Question: My plan is to design a simple game of Pool in Java.
OOP makes the most sense here for the balls. All the balls have the same functionality, so because of that it would be a good idea to make a Ball class that would handle the relative position of the ball and other variables such as when it goes in a hole it removes itself and increments your score. So when it hits a hole Ball.dispose (); would fit nicely.
My issue is that I do not know how to manipulate the ball and dispose of it. Also inorder to move it I rely on Thread.sleep instead of java.swing.timer because there is no available Action Performed method I can rely on.

'''
import java.awt.Color;
import java.awt.Graphics;
import javax.swing.JFrame;
public class Main extends JFrame{
Ball redball = new Ball (285, 600, 20, 20, Color.RED);
//variables to control redball
private int rX = redball.getX();
private int rY = redball.getY();
private final int rWidth = redball.getWidth();
private final int rHeight = redball.getHeight();
int Force = 30;
int Bearing = 20; // True Bearing
public Main (){
setSize(600, 800);
setVisible(true);
setDefaultCloseOperation(JFrame.EXIT_ON_CLOSE);
setTitle("Pool");
}
public void paint(Graphics g){
super.paint(g);
// draw the table
g.setColor (Color.GREEN);
g.fillRect(100, 100, 400, 600);
g.setColor (Color.BLACK);
g.drawRect(99, 99, 401, 601);
//draw start ball
g.setColor(redball.getColor());
g.fillOval(rX, rY, rWidth, rHeight);
if (Force == 30){
for (int i = Force; i > 0;i--){
try {
Thread.sleep(100);
} catch(InterruptedException ex) {
Thread.currentThread().interrupt();
}
Force--;
if (rY > 98 + rWidth) {
rY = rY - i;
rX = rX + (Bearing/5);
}
g.fillOval(rX, rY, rWidth, rHeight);
g.setColor(Color.GREEN);
repaint ();
g.fillOval(rX - (Bearing/5), rY + i, rWidth, rHeight); // repaint last ball
g.setColor(Color.RED);
repaint ();
}
}
// Ball.dispose (redball);
}
public static void main(String[] args) {
new Main();
}
'''
'''
public class Ball {
private int x;
private int y;
private int width;
private int height;
private Color color;
public Ball (int x, int y, int width, int height, Color color)
{
this.x = x;
this.y = y;
this.width = width;
this.height = height;
this.color = color;
}
public void setX (int x){
this.x = x;
}
public int getX (){
return this.x;
}
public void setY (int x){
this.y = y;
}
public int getY (){
return this.y;
}
public void setWidth (int width){
this.width = width;
}
public int getWidth (){
return this.width;
}
public void setHeight (int height){
this.height = height;
}
public int getHeight (){
return this.height;
}
public void setColor (Color color){
this.color = color;
}
public Color getColor (){
return this.color;
}
public static void dispose(Ball ball) {
ball = null; // if I call this method nothing happens
}
}
'''
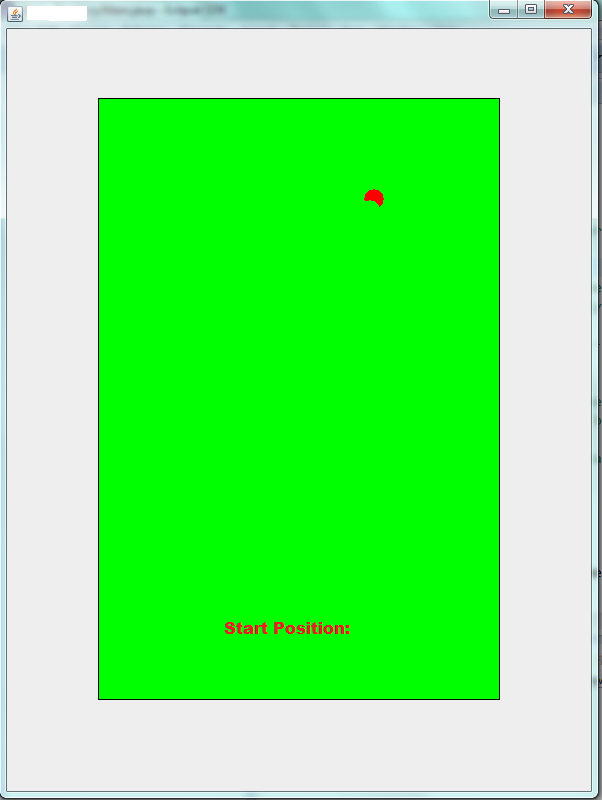
Answer: What I would do is maintain a 'List<Ball>' field of all active balls. Then each iteration, iterate through that list and update and paint the Balls. When a Ball goes away, it's simply a matter of removing it from the list.
A consideration is: Who determines when its time to dispose of a ball? If something outside the Ball does, you have a few options, among others:
1. As I mentioned above, you could simply remove the Ball from the list.
2. You could set a "dead" flag in the Ball elsewhere, then on each iteration remove all Balls from the list whose "dead" flag has been set.
If the Ball itself determines when it is time to go away, you have a few options, among others, there as well:
1. Perhaps a method boolean Ball.think(), that updates the state of the ball and returns true if the Ball is still good, or false if its dead. Then when you iterate through your list of balls, you call think() on all of them to update, and remove ones from the List that returned false.
2. Related to option 2 above, if a Ball has a think method or something similar, the ball can set its own "dead" flag (or something outside the Ball can set it), then the main loop can remove dead balls from the list.
If you want to keep the Ball instance around and just not draw it, you have a few options there too:
1. Simply skip processing of Balls marked as "dead" instead of removing them.
2. Move "dead" balls to a different dead Ball list.
Personally, I like the 'boolean think()' method, because it easy allows you to specify a base interface for objects in the scene. You can also have objects paint themselves in that case. E.g.:
'''
interface Entity {
public boolean think ();
public void paint (Graphics g);
}
class Ball implements Entity {
@Override public boolean think () {
// return true if alive, false if dead
}
@Override public void paint (Graphics g) {
// draw this ball
}
}
// then in your main update loop:
List<Entity> entities = ...;
Iterator<Entity> eit = entities.iterator();
while (eit.hasNext())
if (!eit.next().think())
eit.remove();
// and in paint:
for (Entity e:entities)
e.paint(graphics);
'''
If you want to take the option I mentioned above of just skipping "dead" balls instead of removing them, something like this would be more appropriate (leaving out Ball for brevity), where isActive() returns true if the ball is active or false if it is temporarily "dead":
'''
interface Entity {
public boolean isActive ();
public void think (); // think returns nothing
public void paint (Graphics g);
}
// then in your main update loop:
List<Entity> entities = ...;
for (Entity e:entities)
if (e.isActive())
e.think();
// it is the responsibility of something outside the ball to restore it to an
// active state, since think() isn't called if !isActive(). alternatively, you
// could always call think(), and just don't paint inactive balls.
// and in paint:
for (Entity e:entities)
if (e.isActive())
e.paint(graphics);
'''
Still, you don't to do it that way, there are plenty of arguments for all of the options listed above, and more. In your application, for example, there's not much need for an 'Entity' interface if you know you are only dealing with Balls; and 'think()' might not be the most convenient way to go if all of your physics logic is happening somewhere else (although of course the code could be written to place the logic in Ball).
As you can see there are many ways to skin a cat, but I hope something here helps.